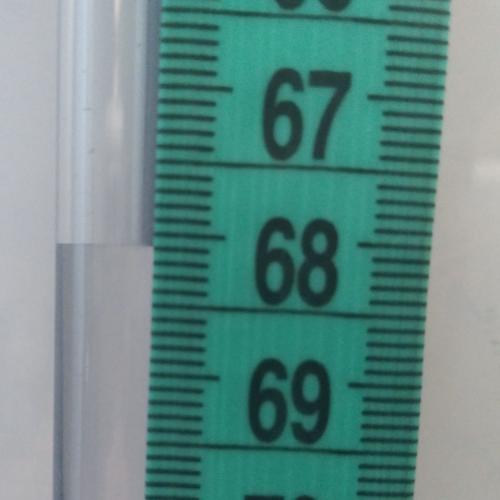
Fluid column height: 68.1 cm